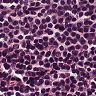
Metastatic tissue present: no